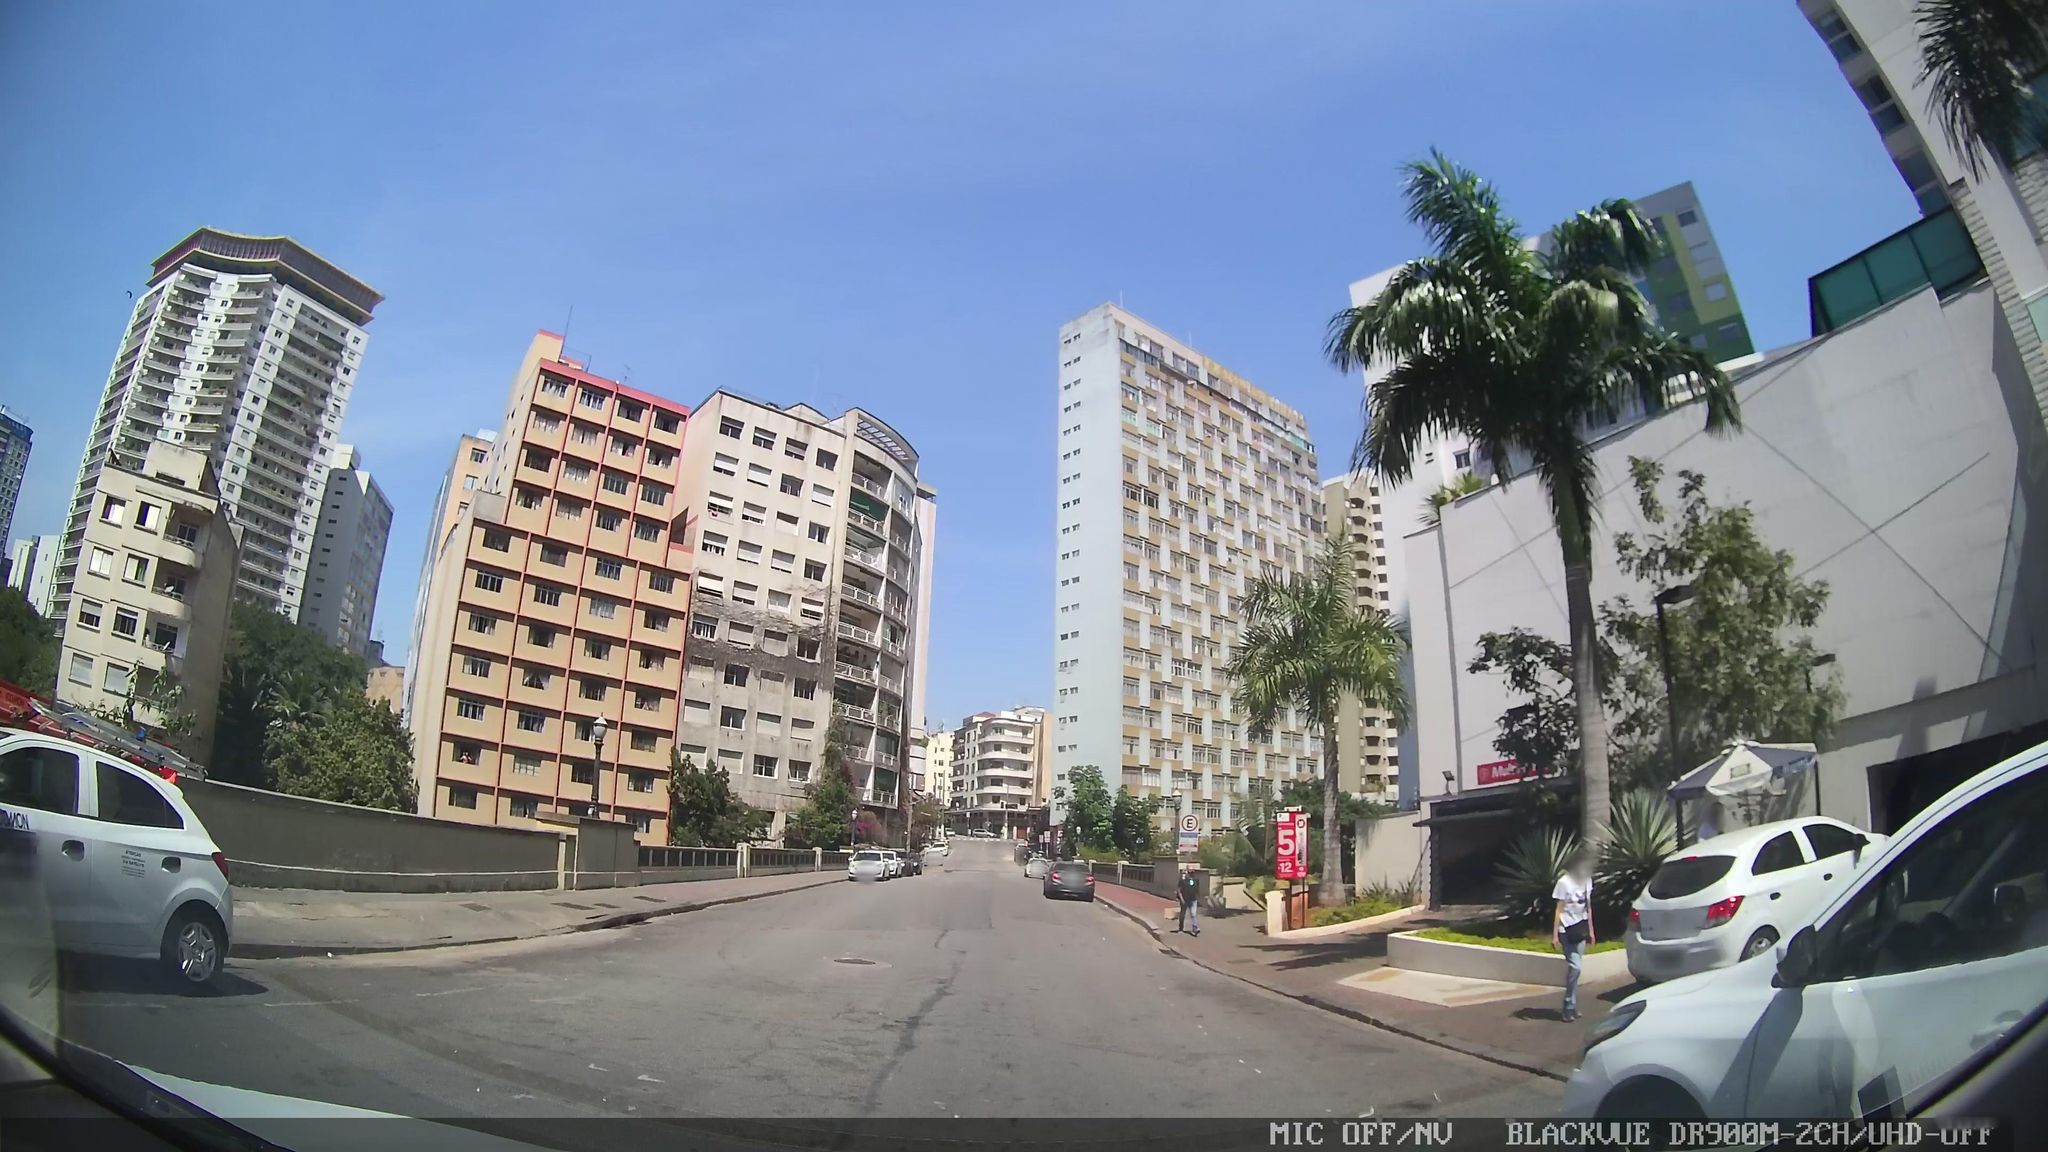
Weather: clear
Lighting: day
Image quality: good
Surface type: driving surface
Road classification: residential
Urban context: urban centre
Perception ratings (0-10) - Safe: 2.92, Lively: 7.33, Beautiful: 2.85, Boring: 1.54, Depressing: 4.97, Wealthy: 6.31